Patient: sex M, age 73
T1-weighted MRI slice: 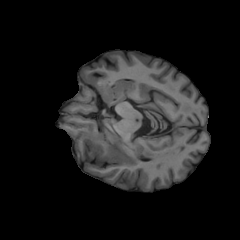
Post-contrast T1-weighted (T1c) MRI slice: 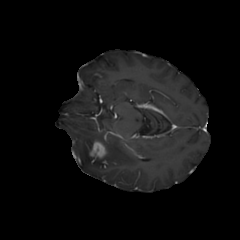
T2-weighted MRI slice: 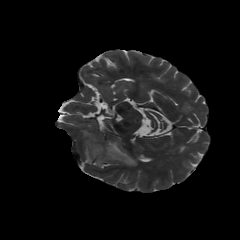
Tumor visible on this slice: yes
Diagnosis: Glioblastoma, IDH-wildtype
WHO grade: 4